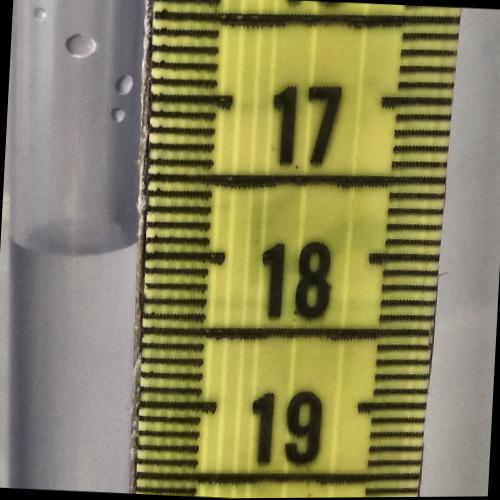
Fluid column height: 17.9 cm